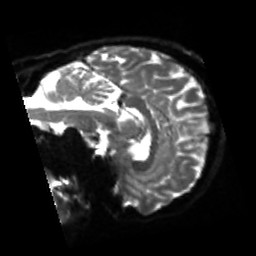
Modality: sbref
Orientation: sagittal
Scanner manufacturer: siemens
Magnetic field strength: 3 T
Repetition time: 4 s
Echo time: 0.0594 s